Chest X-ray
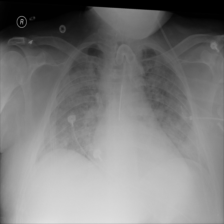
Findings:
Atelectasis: negative
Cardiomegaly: negative
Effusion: negative
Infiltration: negative
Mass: negative
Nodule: negative
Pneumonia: negative
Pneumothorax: positive
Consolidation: negative
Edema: negative
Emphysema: negative
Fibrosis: negative
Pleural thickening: negative
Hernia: negative